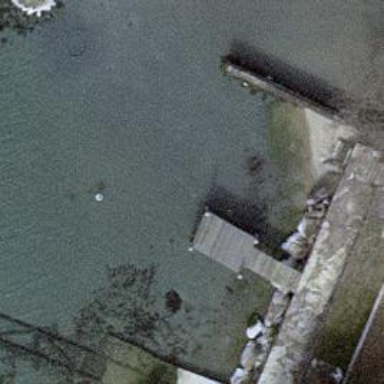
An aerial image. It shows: Man-made pier.